Question: I want to build a heatmap where on Y-axis will be number of trees, on X number of leafs, and in the center auc-roc
Here is my code
'''
df = pd.DataFrame(store,columns = ['n_trees' , 'n_leafs', 'auc-roc'])
df.set_index(['n_trees'], inplace=True)
ax = sns.heatmap(df)
'''
My dataframe looks like this:
'''
n_leafs auc-roc
n_trees
10 1 0.7
10 3 0.892529
10 5 0.107495
159 1 0.155
159 3 0.7581
... ... ...
1202 3 0.420
1202 5 0.422
1351 1 0.398
1351 3 0.273
1351 5 0.795
'''
and I get this heatmap, not something I wanted. How to delete auc-roc on X-axis and transfer it to the center?

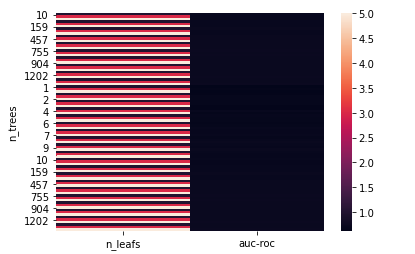
Answer: You need to pivot your data into a long format, using an example dataset:
'''
import pandas as pd
import seaborn as sns
import numpy as np
np.random.seed(111)
df = pd.DataFrame({'n_trees':np.repeat([10,159,1202,1305],3),
'n_leafs':[1,3,5]*4,
'auc-roc':np.random.uniform(0,1,12)})
'''
Pivot will make it like this:
'''
df.pivot(index="n_trees",columns="n_leafs")
'''
<URL>
We can pivot and plot:
'''
sns.heatmap(df.pivot(index="n_trees",columns="n_leafs"))
'''
<URL>